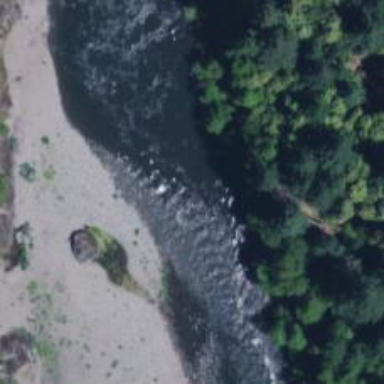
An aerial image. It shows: Rapids in the waterway.